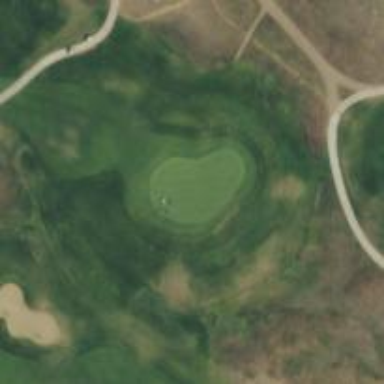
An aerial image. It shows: Golf hole.